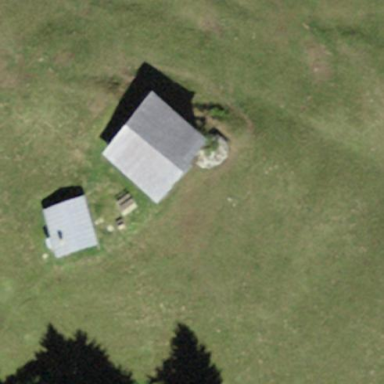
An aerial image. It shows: Shed building.